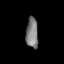
Tissue: lung
Cell type: Others
Senescence score: 0.2401
Nuclear area (px): 363
Mean DAPI intensity: 123.074